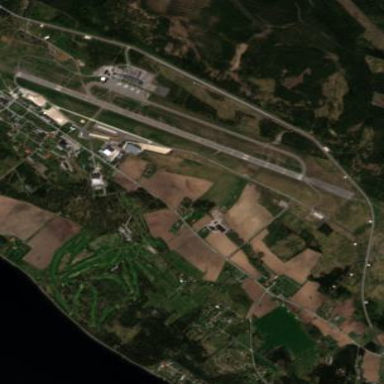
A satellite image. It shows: Fence surrounding international aerodrome which serves as military/public facility.